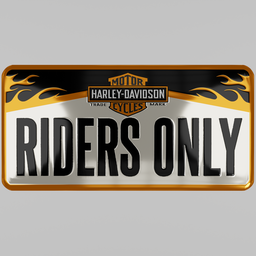
Label: decoration